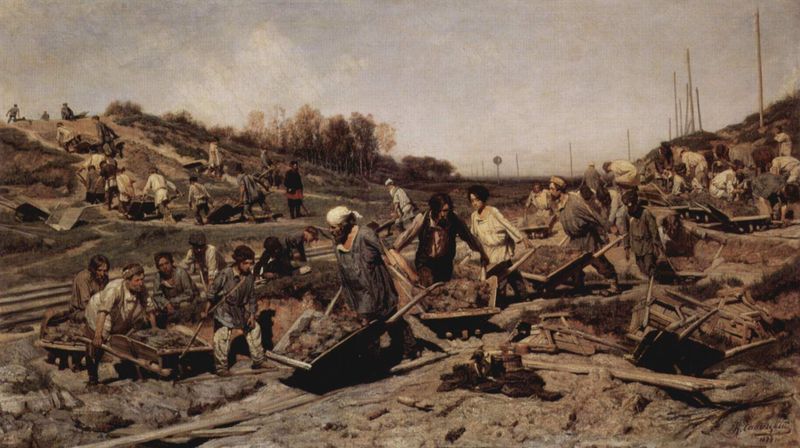
Titel: Reparaturarbeiten an der Eisenbahn
Künstler: Konstantin Apollonowitsch Sawizkij
Standort: Moskva
Institution: Tretjakow-Galerie
Schlagwörter: baum, berg, blau, felsen, gemälde, himmel, mann, schatten, weiß, wolken, bäume, frauen, landschaft, menschen, ocker, sand, braun, bunt, frau, grau, holz, kleid, licht, männer, schwarz, strasse, gras, rot, tuch, weg, wiese, wolke, leute, malerei, alt, bart, bärte, hemd, hose, jung, mütze, arm, arme, stein, steine, stirnband, bild, hände, signatur, öl, birken, erde, feld, horizont, hügel, strauch, weite, busch, büsche, gebüsch, sonne, boden, land, realismus, kind, arbeit, bauern, genre, karren, kinder, stock, hosen, jungen, mast, acker, arbeiten, ernte, feldarbeit, hart, lehm, russland, schleppen, schotter, schwer, säcke, berge, hang, zug, geröll, arbeiter, industrie, karre, rad, schubkarre, schubkarren, schutt, masten, querformat, trümmer, essen, kopftuch, kraft, um 1900, balken, bohlen, menzel, bretter, junge, weste, pfosten, foto, fotografie, griff, schild, außen, schmutz, nahrung, courbet, stangen, bücken, orient, brett, leben, werkzeug, stäbe, gefangene, eisenbahn, dreck, landwirtschaft, gebückt, miene, gleis, gleise, schiene, schienen, armut, turban, erz, schieben, bau, sklaven, schaufel, hoz, bauen, fraune, baustelle, bauarbeiten, stromleitung, strommasten, mäste, linde, steinbruch, linden, bauarbeiter, repin, trasse, mine, kohlen, holzlatten, bergwerk, brette, telegrafenmasten, aufseher, sträflinge, strassenbau, proletariat, kkkkk, zwangsarbeit, abtragen, eisenbahnbau, schuften, wandermaler, balhen, baufseher, eisenbahnschienen, karr, kontrolleur, schienenbau, schinderei, schubkaarre, schwerstarbeit, scmutz, trassenbaun, schuttberg münchen, gleisarbeiten